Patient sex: M
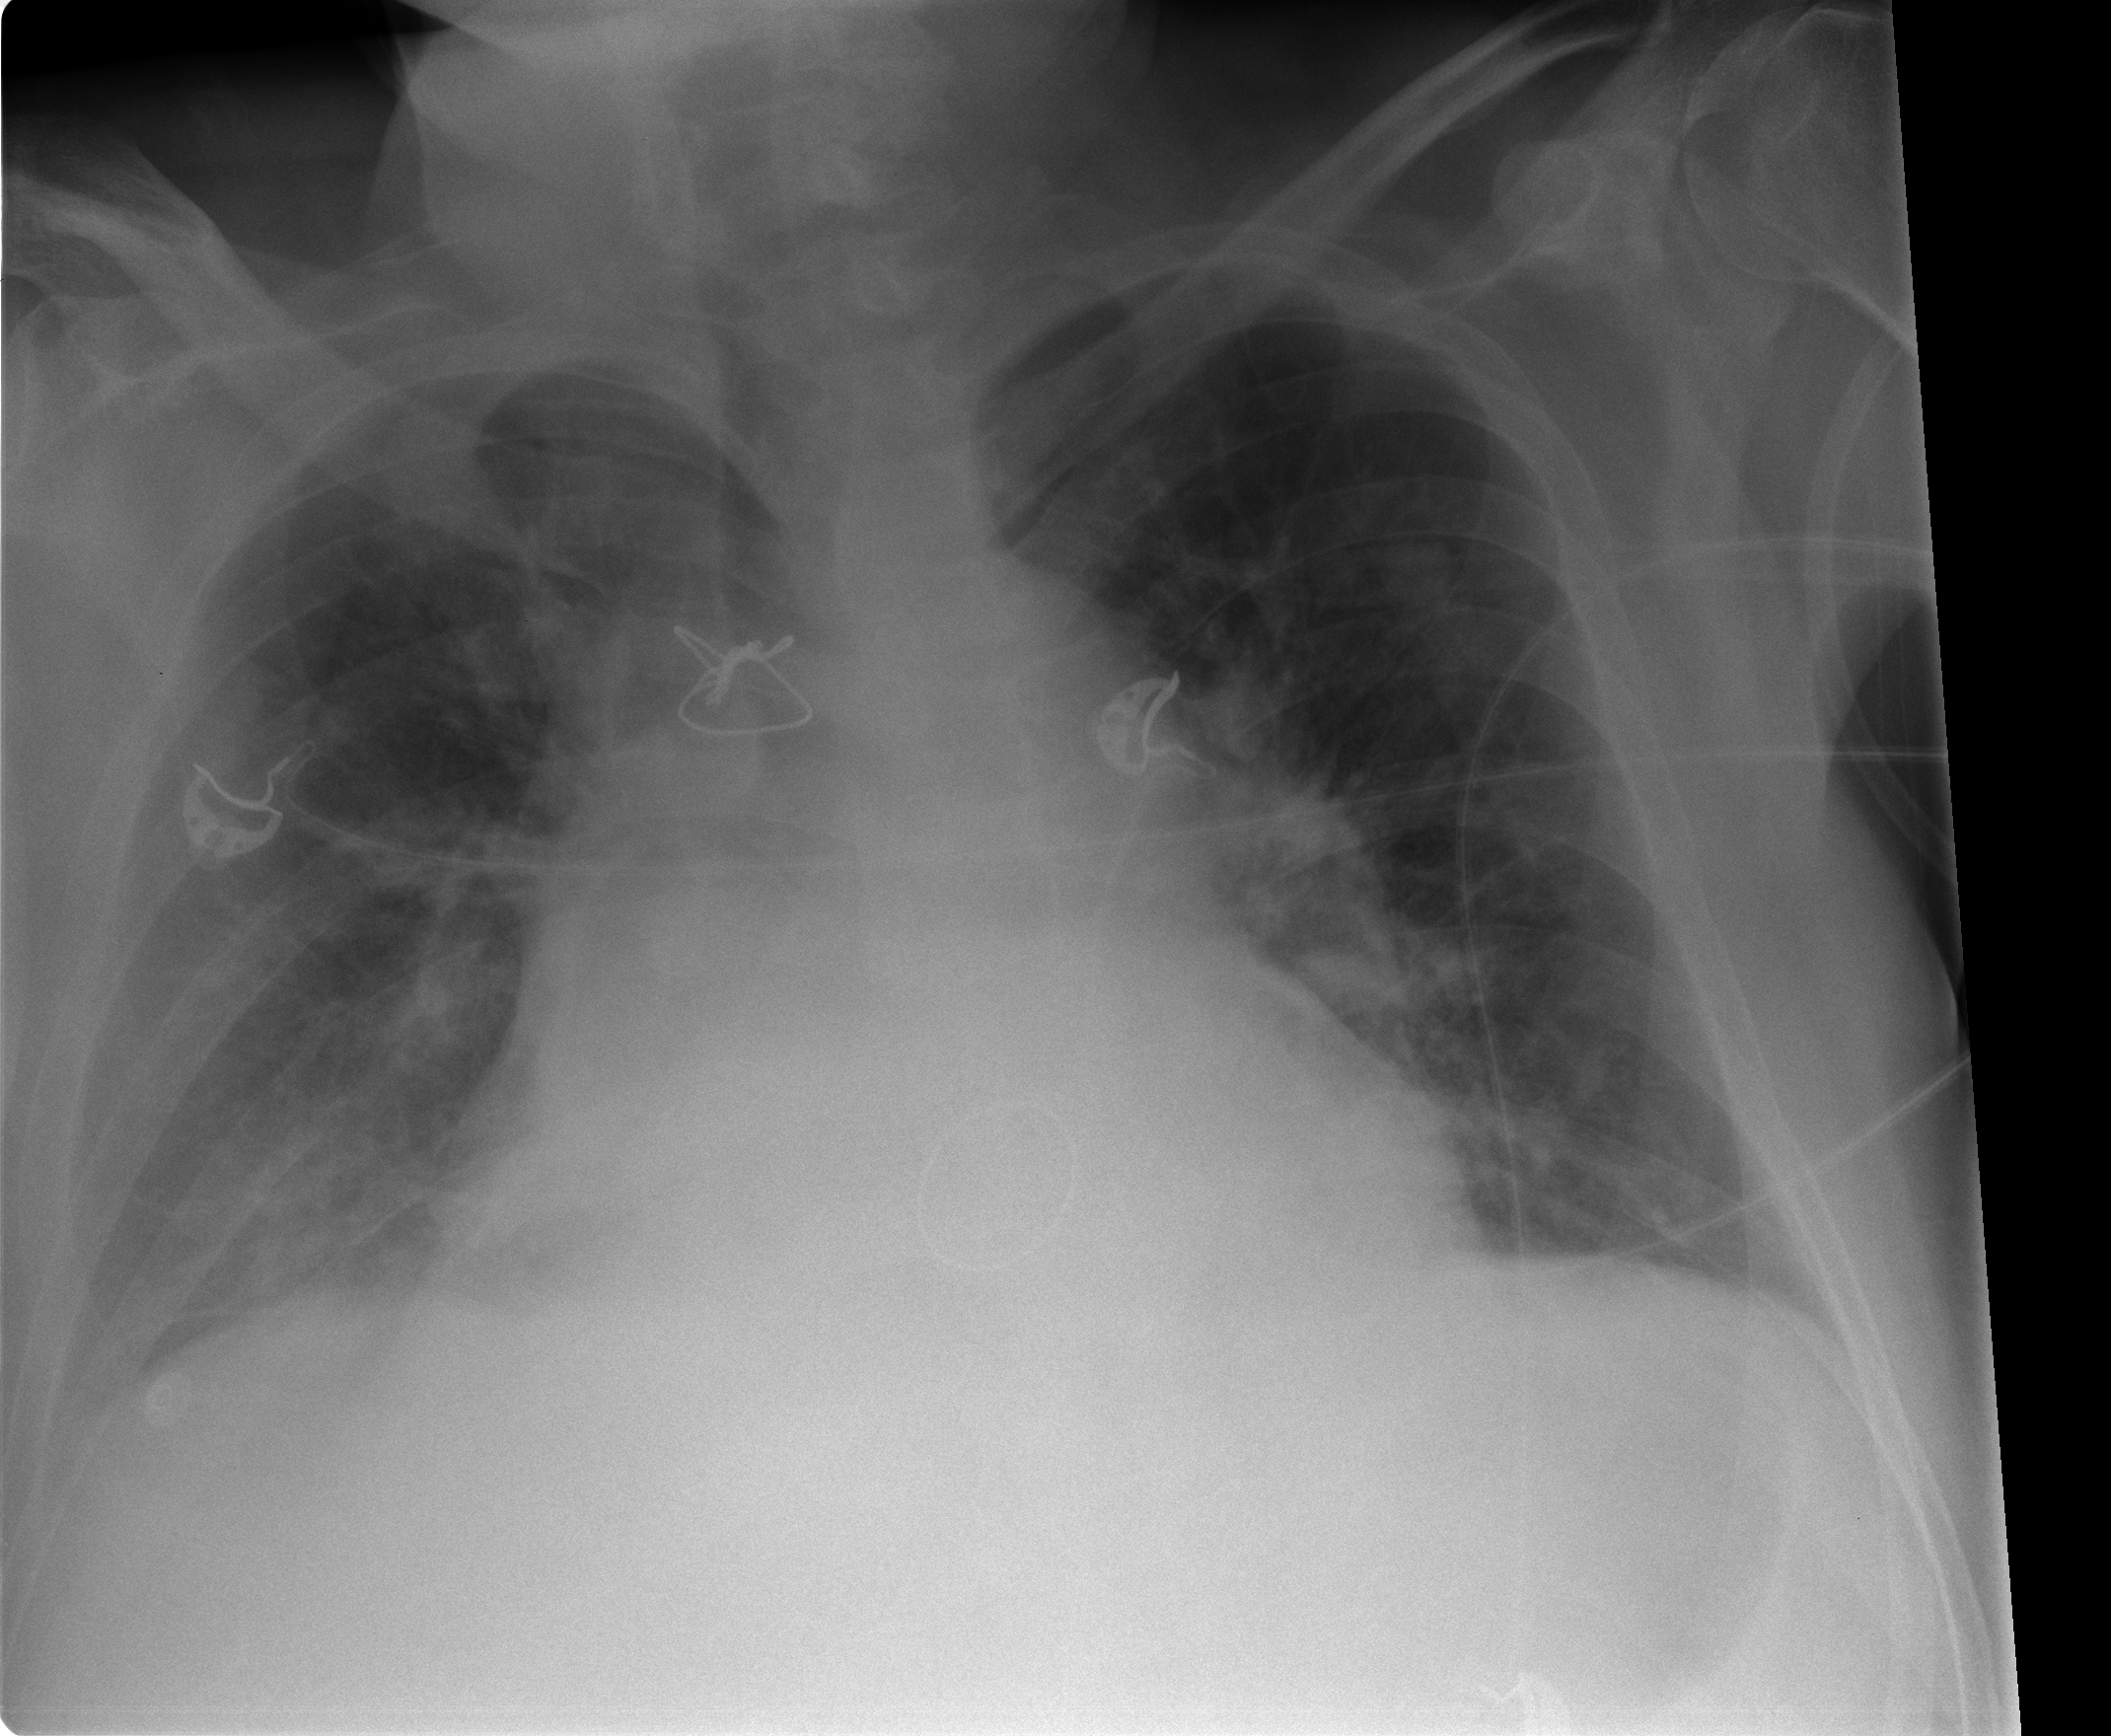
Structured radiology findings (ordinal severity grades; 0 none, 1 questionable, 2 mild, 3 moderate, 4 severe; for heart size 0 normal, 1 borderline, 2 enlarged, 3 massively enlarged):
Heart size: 2
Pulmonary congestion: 2
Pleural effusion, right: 1
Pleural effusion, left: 0
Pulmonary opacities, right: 0
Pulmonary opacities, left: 0
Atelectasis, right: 1
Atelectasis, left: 0